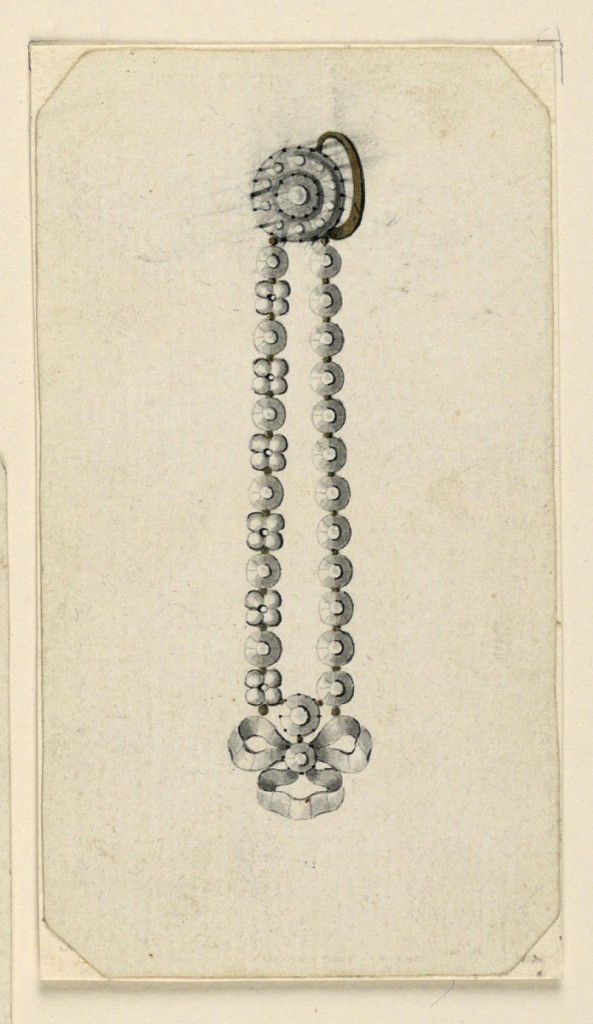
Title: Design for an Earring
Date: ca. 1800
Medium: Pen and black ink, brush and gray watercolor, gold on paper
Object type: Drawing
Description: Jewelry design for an earring. In front of the ring is a disk supporting the chains, consisting respectively of alternating disks and blossoms, and of disks alone; below is a knot with a disk in the center and on the top. Bevelled corners.